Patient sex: M
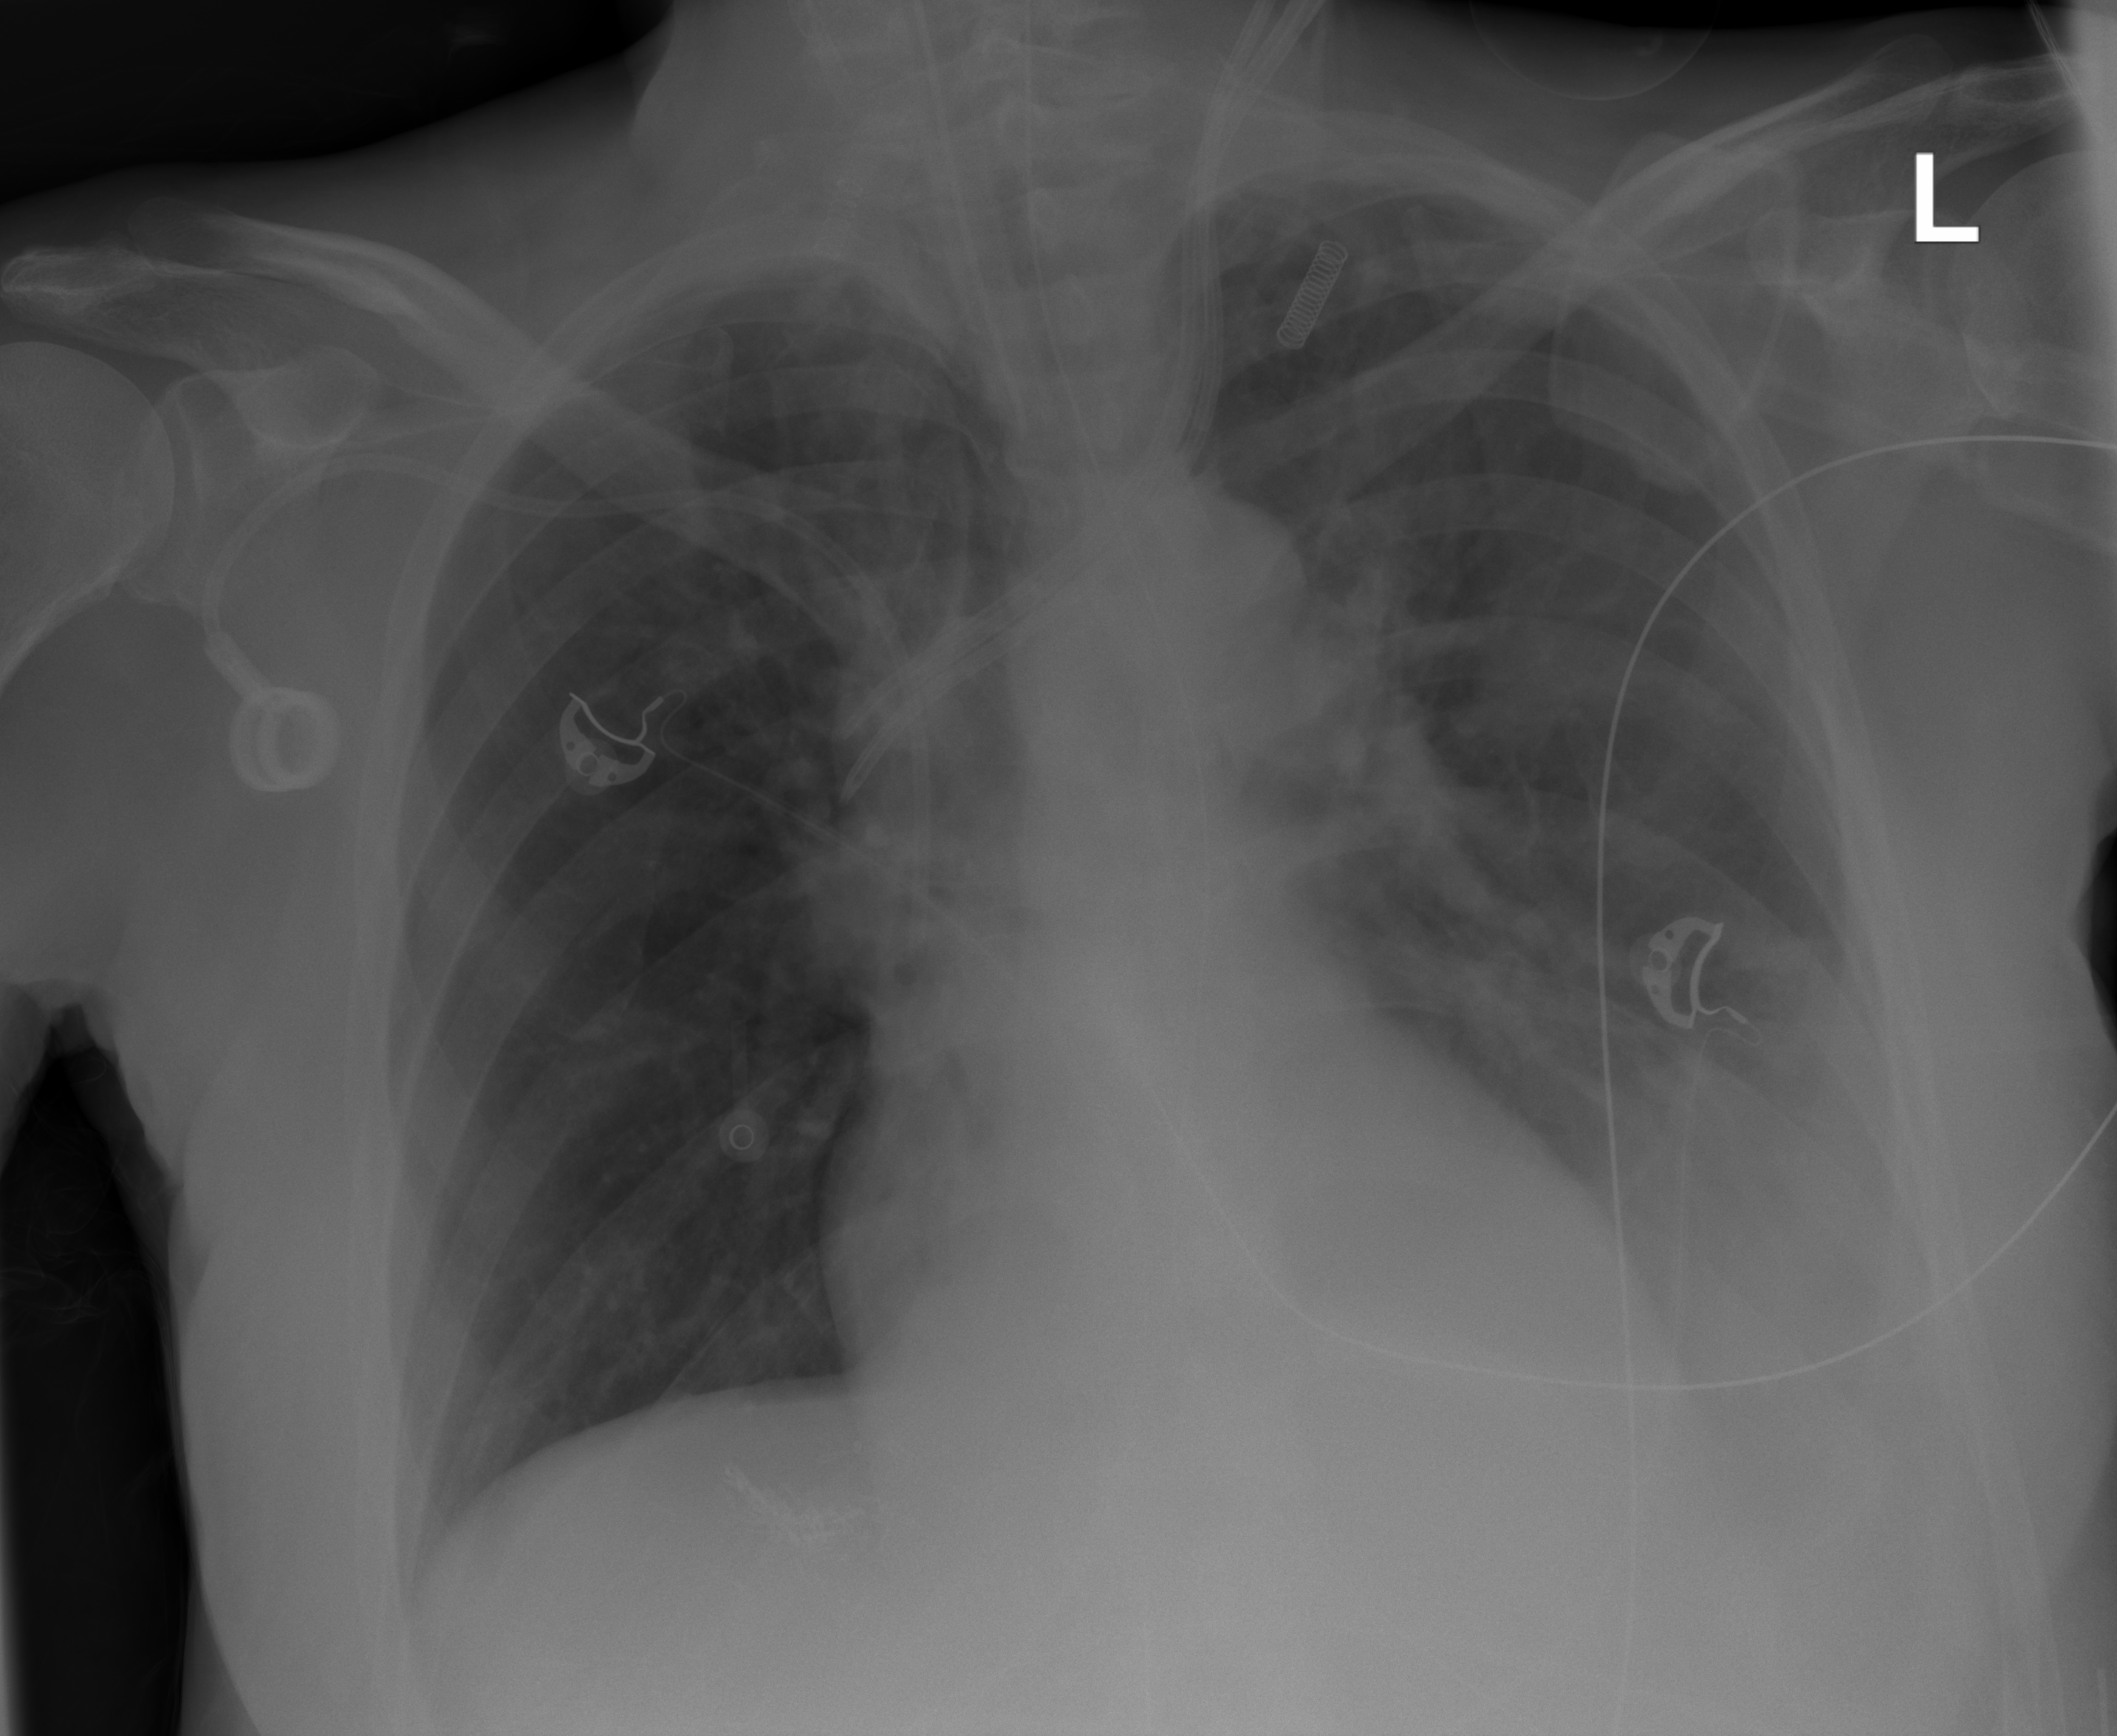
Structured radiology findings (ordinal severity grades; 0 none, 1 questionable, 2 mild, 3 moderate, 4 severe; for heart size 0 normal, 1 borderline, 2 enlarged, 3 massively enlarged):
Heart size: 0
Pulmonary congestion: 2
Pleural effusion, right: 1
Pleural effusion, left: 3
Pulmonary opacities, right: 0
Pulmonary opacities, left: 1
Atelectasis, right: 2
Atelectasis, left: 2